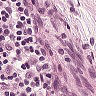
Metastatic tissue present: no